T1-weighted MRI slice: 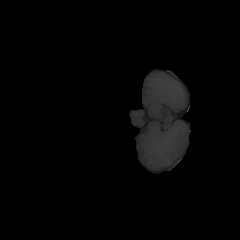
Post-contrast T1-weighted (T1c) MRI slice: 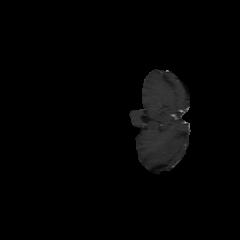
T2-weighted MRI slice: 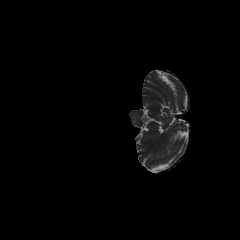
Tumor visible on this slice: no